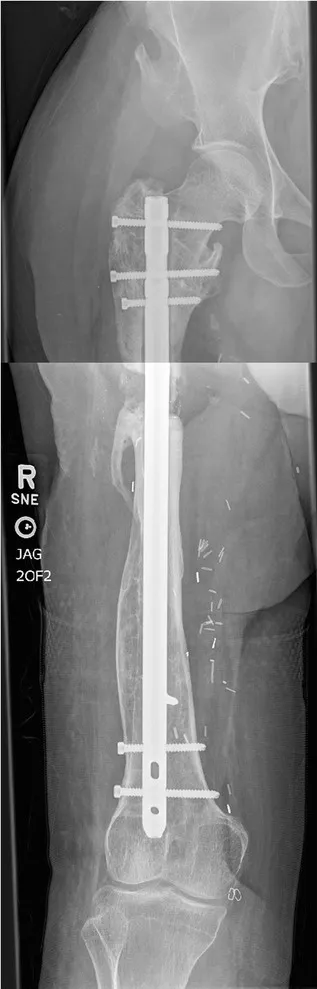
Final construct after exchange nailing. Most recent films from January 2016.
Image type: radiology (x_ray)